Field crop: tomato
Growth stage: 1
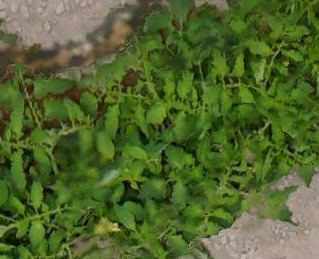
Species: tomato